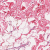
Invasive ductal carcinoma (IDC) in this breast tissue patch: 0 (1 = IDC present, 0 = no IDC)